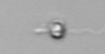
Label: flagellate